【题型】选择题　【知识点】平面几何　【难度】medium
已知直线\(l_1 \mathbin{/\!/} l_2 \mathbin{/\!/} l_3\)，且相邻的两条平行直线间的距离均等，将一个含\(45^\circ\)的直角三角板按图示放置，使其三个顶点分别在三条平行线上，则\(\sin\alpha\)的值是（ ）

\vspace{0.5em}
A. \(\dfrac{\sqrt{5}}{5}\) \quad B. \(\dfrac{\sqrt{5}}{2}\) \quad C. \(\dfrac{2\sqrt{5}}{5}\) \quad D. \(\dfrac{1}{2}\)
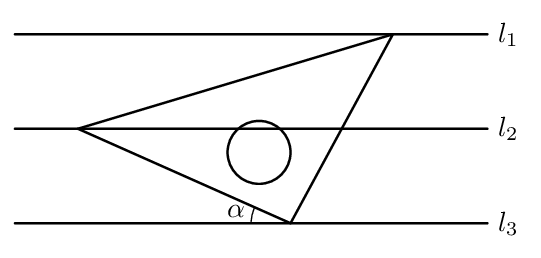
【解答】
【解析】解：过点\(A\)作\(AD \perp l_3\)于\(D\)，过点\(B\)作\(BE \perp l_3\)于\(E\)，如图：

设\(l_1\)，\(l_2\)，\(l_3\)间的距离为\(h\)，

\(\therefore BE = h\)，\(AD = 2h\)

\(\because AD \perp l_3\)，\(BE \perp l_3\)，

\(\therefore \angle ADC = \angle BEC = 90^\circ\)，

\(\because \angle CAD + \angle ACD = 90^\circ\)，

\(\angle BCE + \angle ACD = 90^\circ\)，

\(\therefore \angle CAD = \angle BCE\)，

\(\because\) 在等腰直角\(\triangle ABC\)中，\(AC = BC\)，

\(\therefore\) 在\(\triangle ACD\)和\(\triangle CBE\)中，

$\begin{cases}
\angle ADC = \angle BEC \\
\angle CAD = \angle BCE\,, \\
AC = BC
\end{cases}$

\(\therefore \triangle ACD \cong \triangle CBE\)（AAS），

\(\therefore CE = AD = 2h\)，

在\(\text{Rt} \triangle BCE\)中，\(BC = \sqrt{BE^2 + CE^2} = \sqrt{h^2 + (2h)^2} = \sqrt{5}h\)，

\(\therefore \sin\alpha = \dfrac{BE}{BC} = \dfrac{h}{\sqrt{5}h} = \dfrac{\sqrt{5}}{5}\)。

故选：A。
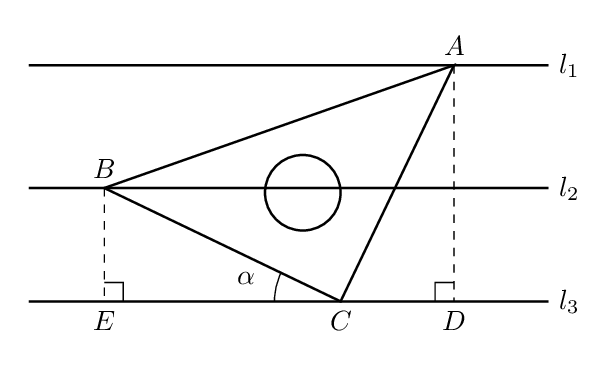